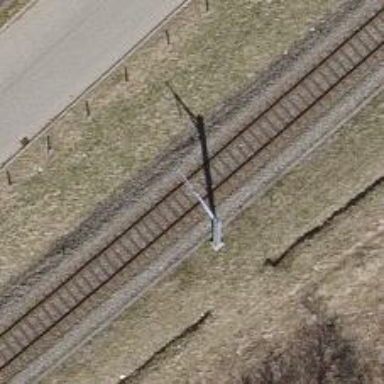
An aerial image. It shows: Catenary mast for power lines.